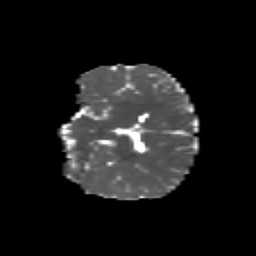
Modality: MD
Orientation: coronal
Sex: female
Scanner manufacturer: siemens
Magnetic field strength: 3 T
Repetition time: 5 s
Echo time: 0.0694 s